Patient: sex M, age 55
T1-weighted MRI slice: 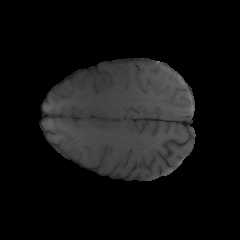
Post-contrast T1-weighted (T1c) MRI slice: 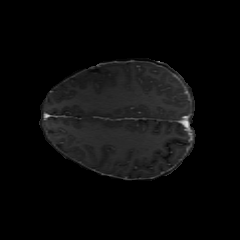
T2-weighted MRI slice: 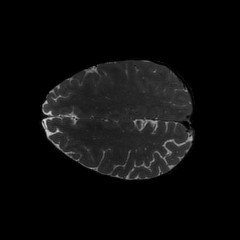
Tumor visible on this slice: no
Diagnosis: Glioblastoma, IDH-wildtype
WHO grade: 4